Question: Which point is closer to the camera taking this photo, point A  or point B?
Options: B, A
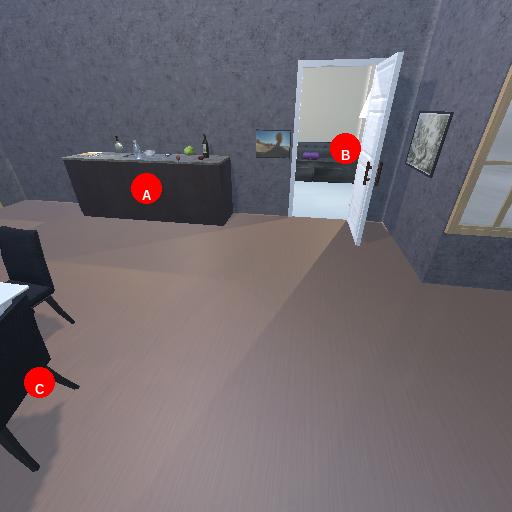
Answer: B